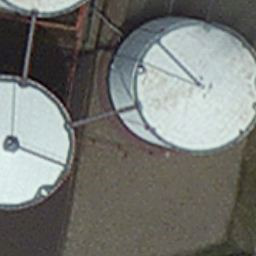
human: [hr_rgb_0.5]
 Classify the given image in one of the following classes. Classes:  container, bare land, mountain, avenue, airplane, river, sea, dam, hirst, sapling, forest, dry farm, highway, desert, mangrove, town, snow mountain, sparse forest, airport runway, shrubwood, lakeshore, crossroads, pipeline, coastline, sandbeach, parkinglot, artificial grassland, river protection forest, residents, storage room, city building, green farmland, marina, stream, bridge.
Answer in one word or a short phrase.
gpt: storage room